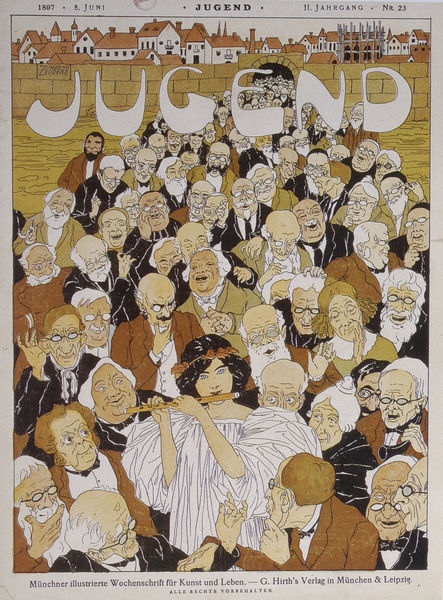
Titel: Titelblatt-Illustration aus "Jugend", 2.Jg., Nr. 23
Standort: München
Institution: Stadtmuseum
Schlagwörter: himmel, mann, weiß, frauen, gelb, grün, menschen, mädchen, ocker, stadt, blumen, braun, bunt, fenster, finger, frau, frisur, grau, haar, kleid, köpfe, männer, schwarz, dach, haus, rasen, rot, beige, gesellschaft, herren, malerei, masse, menge, versammlung, alt, bärte, gesichter, jung, wand, alte, arme, kleidung, rahmen, bild, horizont, häuser, haare, konzert, musik, musiker, oper, publikum, schulter, schultern, deutschland, schrift, papier, tüll, zug, dorf, dächer, mauer, grafik, graphik, werbung, rand, karikatur, jugendstil, glatze, musizieren, muse, stuck, junge, rüsche, rüschen, greis, musikantin, münchen, glatzen, jugend, druck, titel, seite, illustration, text, zeitschrift, brille, buchstaben, beschriftung, plakat, überschrift, titelblatt, kranz, kunst, künste, lorbeer, magazin, titelbild, poster, titelseite, flöte, querflöte, leben, singen, mauern, blumenkranz, wien, oma, opa, panflöte, hirth, wochenschrift, leipzig, flötenspiel, verlag, alte menschen, anbeter, anführerin, beschriftungen, bewunderer, bewundern, brillen, feuilleton, fin de siecle, flugblatt, flötenspieler, flötistin, greise, kunstzeitschrift, menschenzug, musikerin, rahmenmauer, semplizissimus, senioren, tolouse lautrec, umsammlung, veranstaltung, verführerin